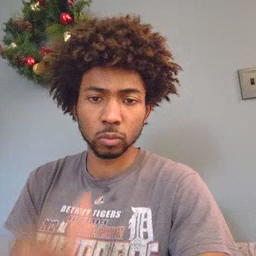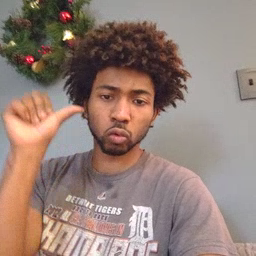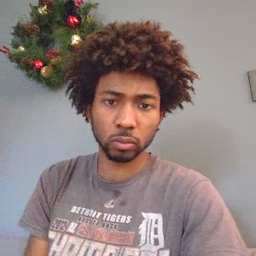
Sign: yesterday